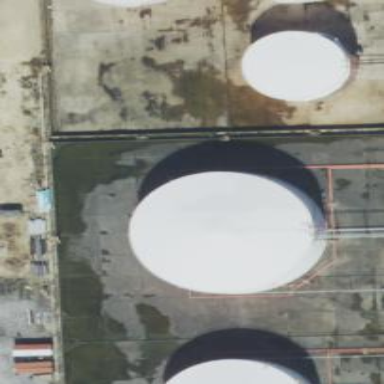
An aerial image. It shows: Storage tank which is man-made.